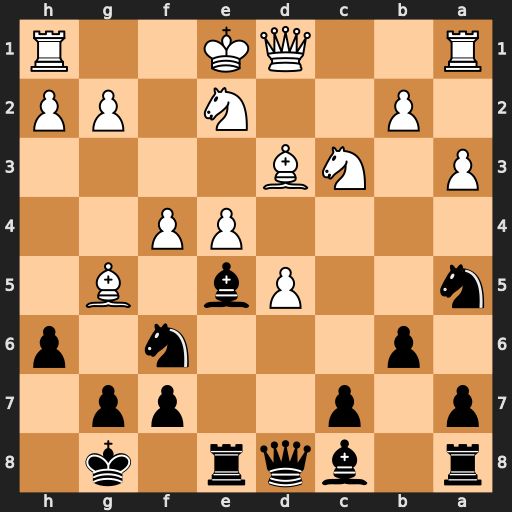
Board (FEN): r1bqr1k1/p1p2pp1/1p3n1p/n2Pb1B1/4PP2/P1NB4/1P2N1PP/R2QK2R
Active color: b
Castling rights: KQ
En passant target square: -
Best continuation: Bxc3+ Nxc3 hxg5